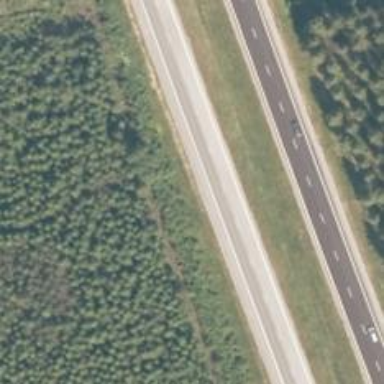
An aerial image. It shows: Asphalt motorway link road classified as tertiary.